Question: I have two datagridviews in one form which are having some similar colums
When the user clicks a button, the selectedrow's data of 2nd and the 3rd column of 2nd datagridview should go to the 1st and the 2nd column of the 1st datagridview.
I've retrieved the data using
'''
string strppno = dataGridView2.SelectedCells[1].Value.ToString();
string strpartno = dataGridView2.SelectedCells[2].Value.ToString();
'''
and i can paste in the second datagridview using
'''
dataGridView1.Rows[0].Cells[1].Value = strppno;
dataGridView1.Rows[0].Cells[2].Value = strpartno;
'''
how ever i cannot figure out how to loop it so that it can be used multiple times or or multiple selected values.
Can someone please help me out. I thank you in advance for any suggestions.

first attempt.
'''
for (int index = 0; index < dataGridView2.Rows.Count; index++)
{
int editIndex = dataGridView1.Rows.Add();
dataGridView1.Rows[editIndex].Cells[0].Value = dataGridView2.Rows[index].Cells[1].Value;
dataGridView1.Rows[editIndex].Cells[1].Value = dataGridView2.Rows[index].Cells[2].Value;
}
'''
this bring out all the contents from the datagridview 2. I just want the selected one.
Second attempt.
'''
string strppno = dataGridView2.SelectedCells[1].Value.ToString();
string strpartno = dataGridView2.SelectedCells[2].Value.ToString();
for (int i = dataGridView2.SelectedRows.Count; i < dataGridView2.SelectedRows.Count + 1; i++)
{
dataGridView1.Rows[i].Cells[i].Value = strppno;
dataGridView1.Rows[i].Cells[i + 1].Value = strpartno;
}
dataGridView1.Rows.Add(dataGridView2.SelectedRows.Count);
}
'''
this kinda bring things that i want but in the wrong cell plus the loop keeps on running. :(
I kept fiddling around with the 2nd loop but can't get the expected results.. :(
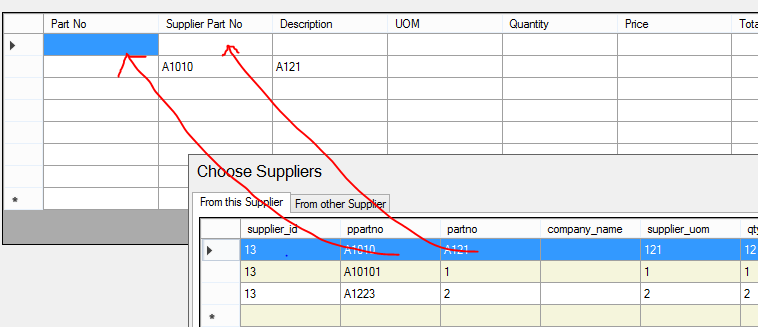
Answer: Ok So i got it...
the problem happens when you add a new row to the dataGridView. It does not add after the existing data but adds before it. hence there is occurs an exception.
Solution is below just in case anyone else needs it. :)
'''
int count =0; // declare in public class
private void button3_Click(object sender, EventArgs e)
{
if (dataGridView2.SelectedRows.Count > 0)
{
dataGridView1.Rows.Add(dataGridView2.SelectedRows.Count); // add rows before entering data inside the new dataGridView.
}
foreach (DataGridViewRow row in dataGridView2.SelectedRows)
{
{
string value1 = row.Cells[0].Value.ToString();
string value2 = row.Cells[1].Value.ToString();
dataGridView1.Rows[count].Cells[0].Value = value1;
dataGridView1.Rows[count].Cells[1].Value = value2;
}
}
count =count + 1;
dataGridView2.ClearSelection(); // I used this because i have to work with 4 dataGridViews
}
'''